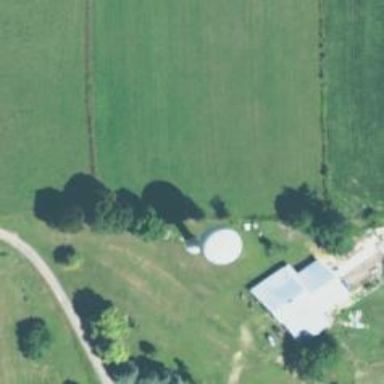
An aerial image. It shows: Water tower that is man-made.